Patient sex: M
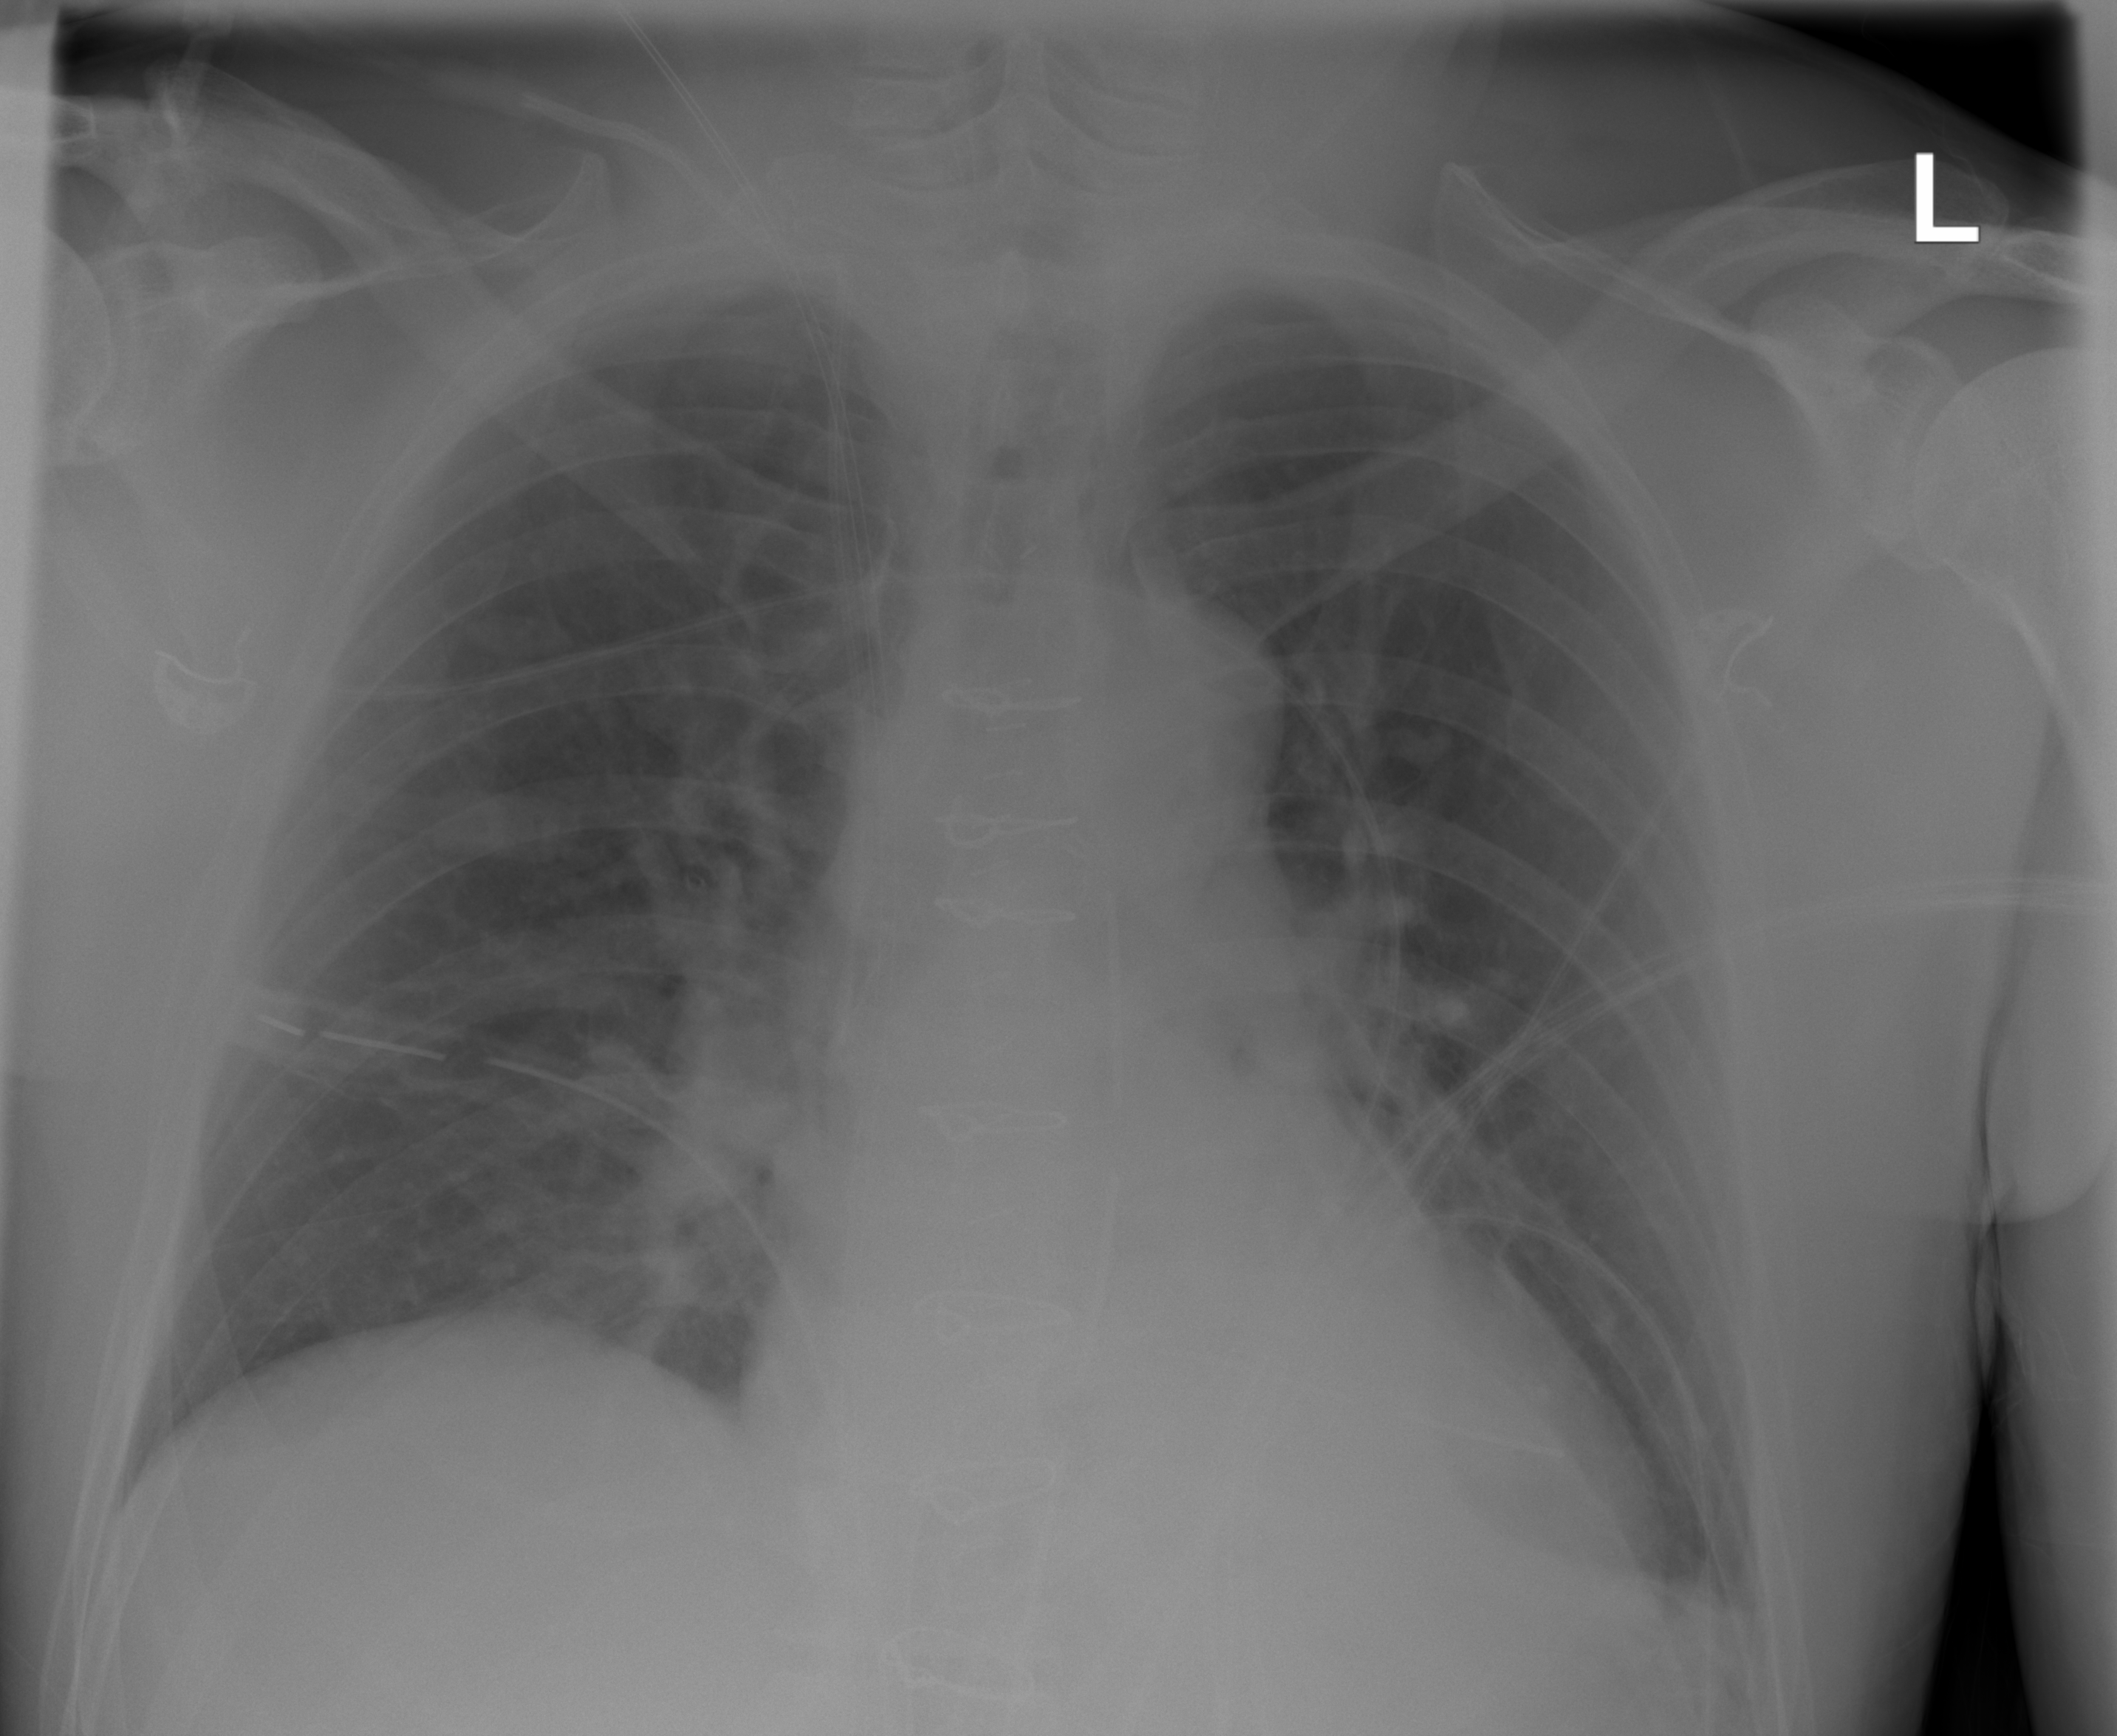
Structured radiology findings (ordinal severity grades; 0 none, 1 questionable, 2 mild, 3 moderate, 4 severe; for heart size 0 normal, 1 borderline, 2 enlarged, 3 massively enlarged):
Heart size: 0
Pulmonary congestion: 2
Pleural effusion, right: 0
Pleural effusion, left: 2
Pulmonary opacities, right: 0
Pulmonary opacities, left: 0
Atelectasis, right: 0
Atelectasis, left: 2